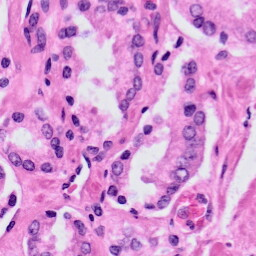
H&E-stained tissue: Prostate